Field crop: maize
Growth stage: 2
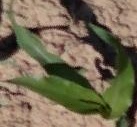
Species: maize